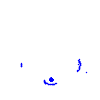
Particle: electron